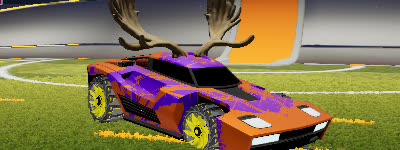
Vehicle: breakout